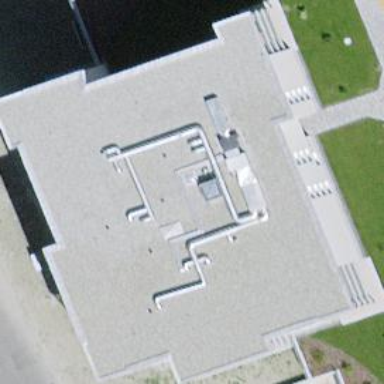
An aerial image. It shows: Silver flat-roofed apartment building.